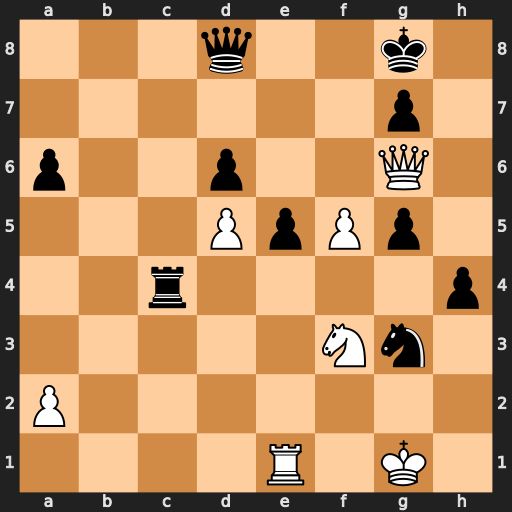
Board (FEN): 3q2k1/6p1/p2p2Q1/3PpPp1/2r4p/5Nn1/P7/4R1K1
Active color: w
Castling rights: -
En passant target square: -
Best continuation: Nxg5 Qb6+ Kg2 Rc2+ Kh3 Rh2+ Kxh2 Qf2+ Kh3 Qxf5+ Qxf5